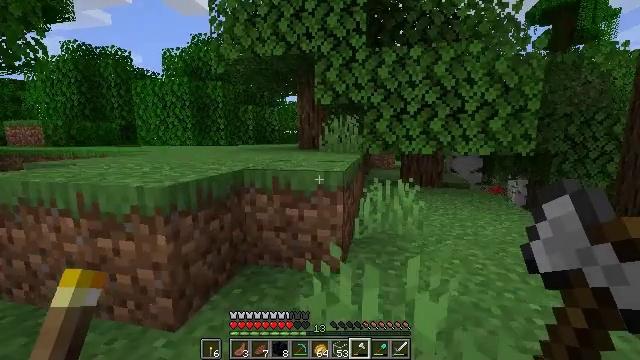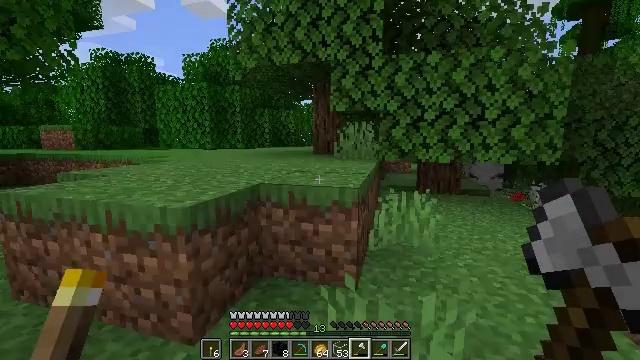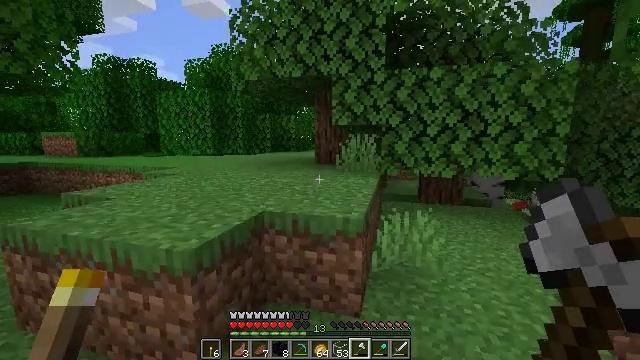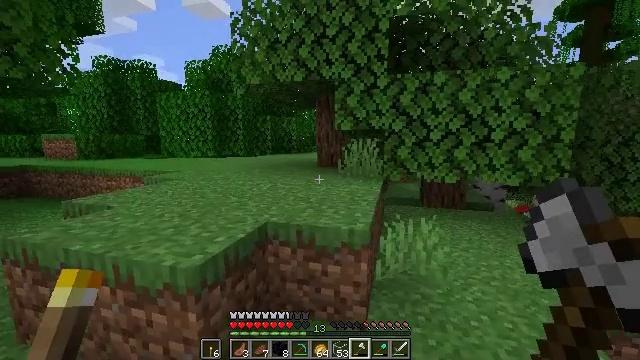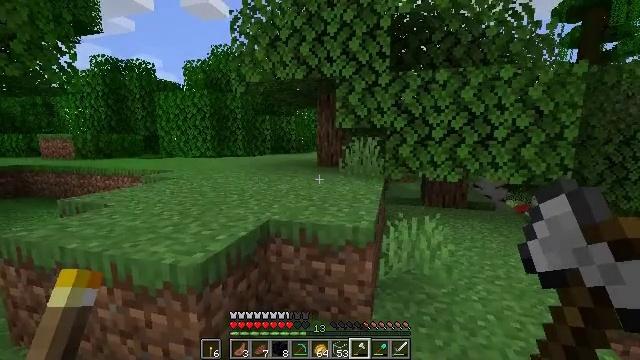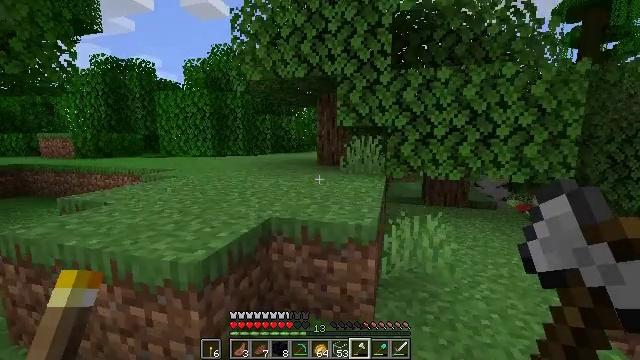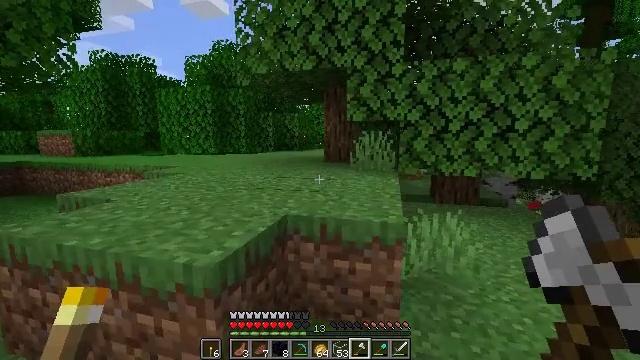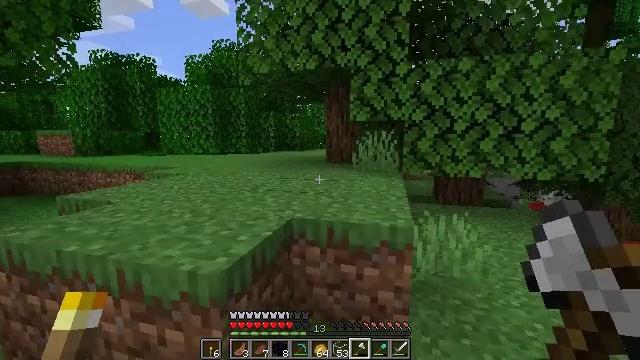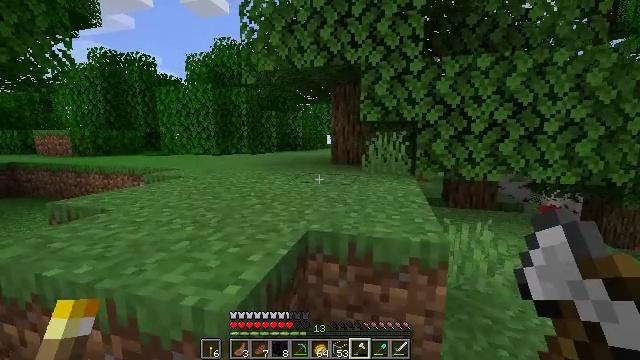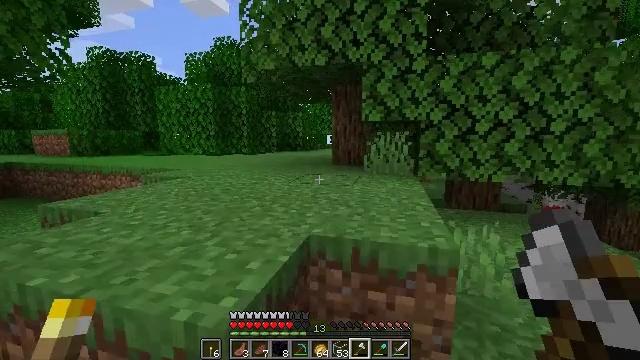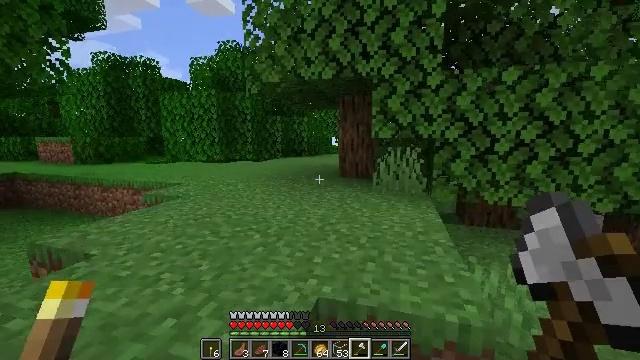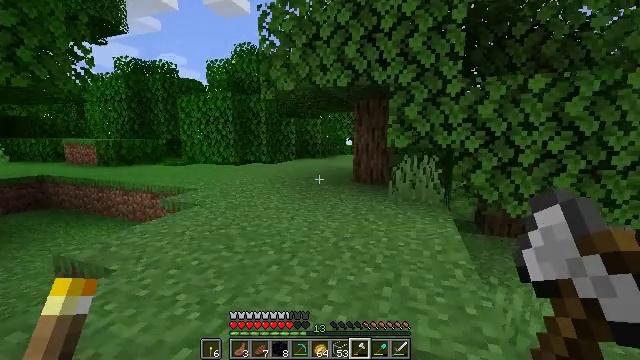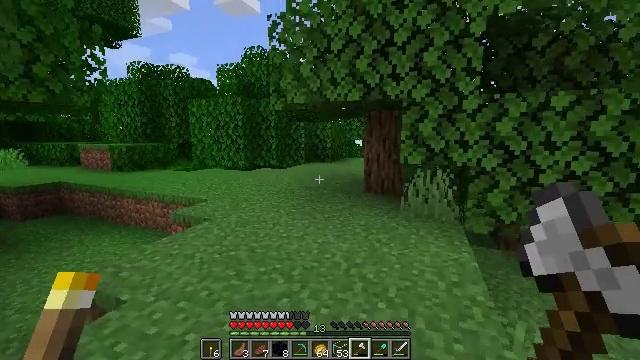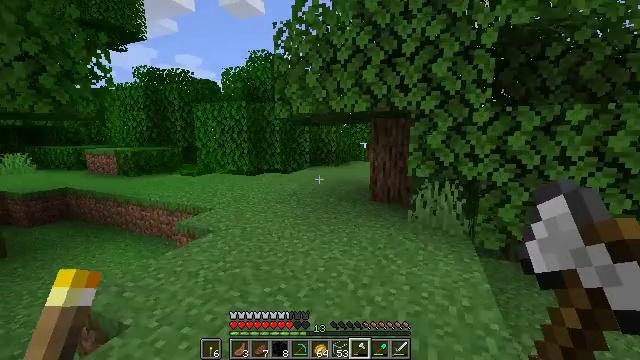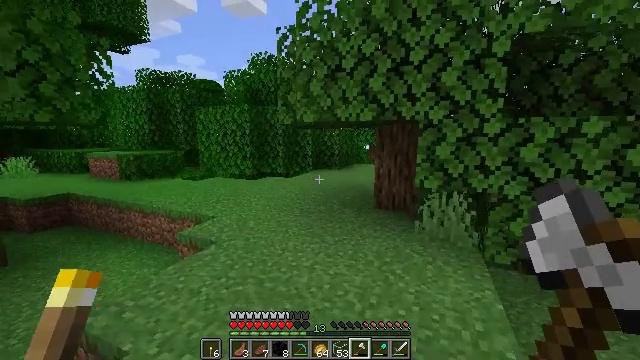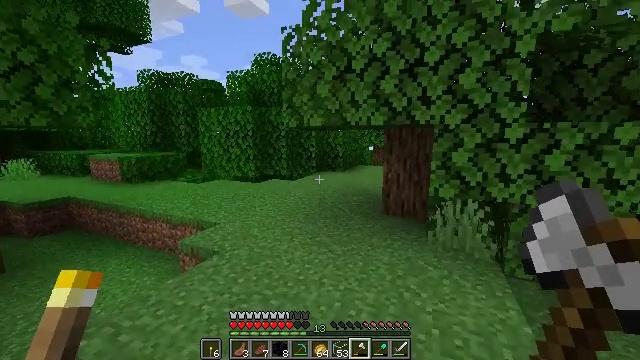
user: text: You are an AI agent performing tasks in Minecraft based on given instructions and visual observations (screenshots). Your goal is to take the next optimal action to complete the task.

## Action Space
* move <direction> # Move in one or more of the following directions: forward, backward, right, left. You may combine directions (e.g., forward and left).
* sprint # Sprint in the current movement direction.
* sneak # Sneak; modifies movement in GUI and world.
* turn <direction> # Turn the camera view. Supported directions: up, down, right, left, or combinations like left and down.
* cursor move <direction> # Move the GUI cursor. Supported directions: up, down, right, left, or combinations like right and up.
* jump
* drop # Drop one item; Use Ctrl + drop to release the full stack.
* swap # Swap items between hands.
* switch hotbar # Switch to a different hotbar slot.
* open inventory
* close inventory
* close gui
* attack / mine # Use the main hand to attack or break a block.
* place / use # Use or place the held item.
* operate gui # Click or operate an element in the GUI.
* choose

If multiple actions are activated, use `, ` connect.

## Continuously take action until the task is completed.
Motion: motion action
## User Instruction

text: Harvest sugar cane from the plant.
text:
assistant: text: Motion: move forward, turn left, jump
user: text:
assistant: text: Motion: move forward and move left, jump
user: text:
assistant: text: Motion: move forward and move left, jump
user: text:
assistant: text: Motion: move forward and move left, jump
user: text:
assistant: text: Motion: move forward and move left, jump
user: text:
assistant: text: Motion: move forward and move left, jump
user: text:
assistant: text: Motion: move forward and move left, jump
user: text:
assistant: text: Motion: move forward, jump
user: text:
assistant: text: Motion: move forward
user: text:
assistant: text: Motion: move forward, turn left, jump
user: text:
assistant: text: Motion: move forward and move left, turn left, jump
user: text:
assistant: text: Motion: move forward and move left, turn left, jump
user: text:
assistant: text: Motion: move forward and move left, jump
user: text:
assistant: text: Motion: move forward and move left, jump
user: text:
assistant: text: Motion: move forward and move left, jump
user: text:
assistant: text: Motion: move forward and move left
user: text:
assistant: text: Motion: move forward and move left, turn left
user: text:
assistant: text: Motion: move forward, turn left
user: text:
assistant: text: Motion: move forward, turn left
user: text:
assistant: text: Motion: move forward, turn left
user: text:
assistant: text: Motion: move forward, turn left
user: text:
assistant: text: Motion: move forward, sprint
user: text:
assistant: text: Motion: move forward, sprint
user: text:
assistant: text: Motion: move forward, sprint, turn right
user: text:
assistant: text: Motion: move forward, sprint, turn right
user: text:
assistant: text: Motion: move forward, turn right
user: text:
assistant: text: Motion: move forward, turn right
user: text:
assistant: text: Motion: move forward, sprint, turn right
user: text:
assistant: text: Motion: move forward, sprint, turn right
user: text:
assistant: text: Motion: move forward, sprint, turn right